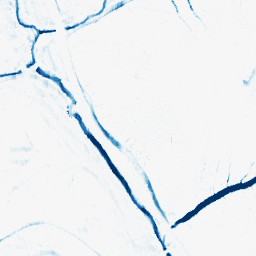
Category: morphological
Decomposition family: morphological_ellipse
Decomposition parameters: operation: closing
width: 10
height: 5
Upsampling method: cubic_catmull_rom
Upsampling parameters: scale: 8
Upsampling scale: 8